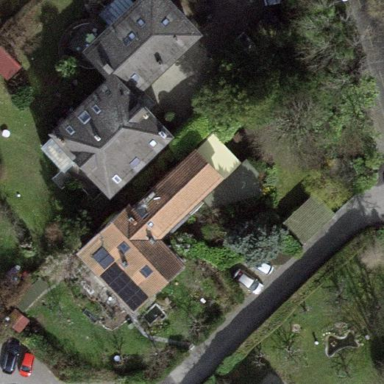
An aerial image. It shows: Garden enclosed by fence.